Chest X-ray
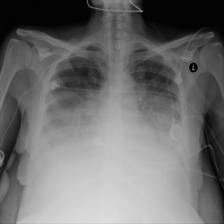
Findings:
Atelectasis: negative
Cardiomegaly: negative
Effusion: positive
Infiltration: negative
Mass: negative
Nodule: negative
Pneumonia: negative
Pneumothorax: negative
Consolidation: negative
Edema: negative
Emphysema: negative
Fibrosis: negative
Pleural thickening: negative
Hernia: negative